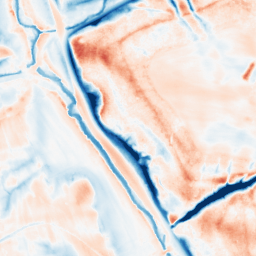
Category: multiscale
Decomposition family: dog_multiscale
Decomposition parameters: sigma_ratio: 1.6
n_scales: 6
base_sigma: 0.5
Upsampling method: lanczos
Upsampling parameters: scale: 8
Upsampling scale: 8